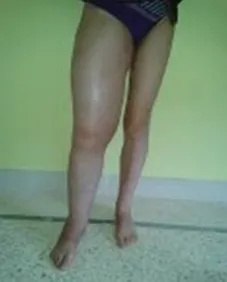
Clinical aspect of thigh.
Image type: medical_photograph (skin_photograph)